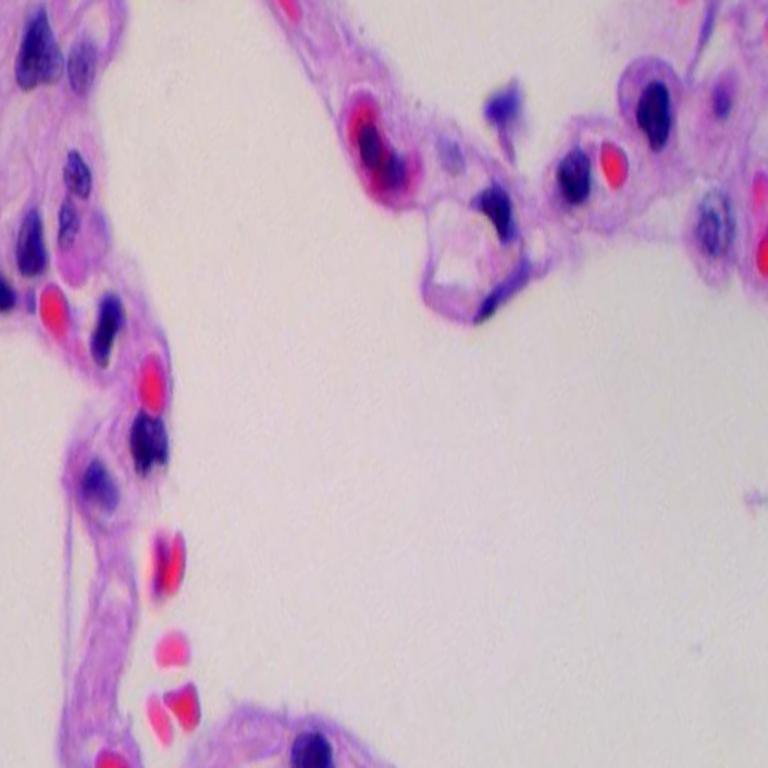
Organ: lung
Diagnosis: benign